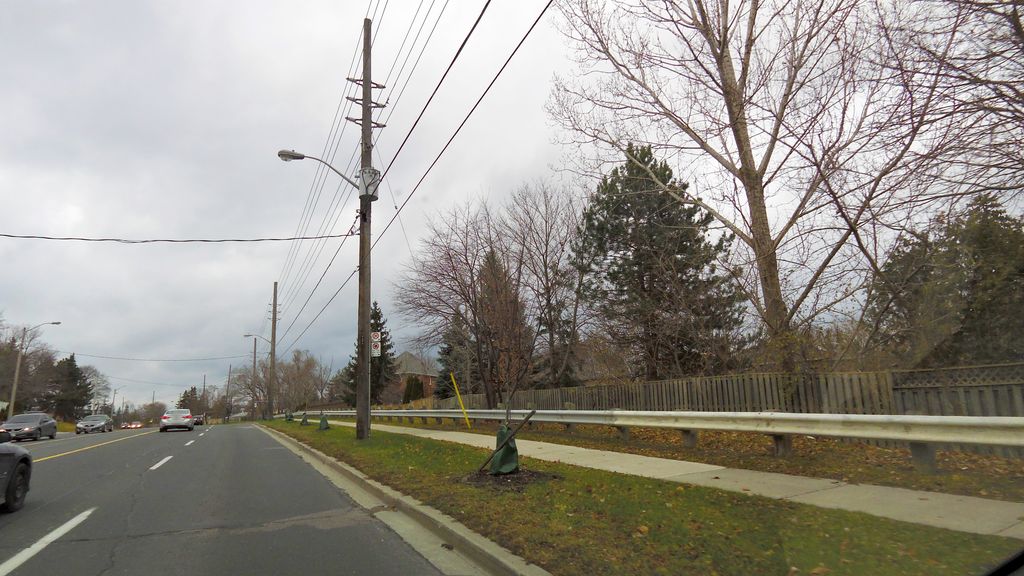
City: toronto